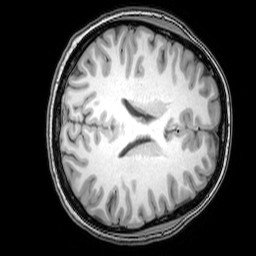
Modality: T1w
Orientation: axial
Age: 22
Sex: female
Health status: healthy
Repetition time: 0.081 s
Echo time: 0.037 s